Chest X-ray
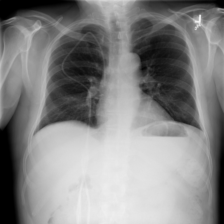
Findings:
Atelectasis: negative
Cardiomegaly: negative
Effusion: negative
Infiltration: negative
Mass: negative
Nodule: negative
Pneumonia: negative
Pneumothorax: negative
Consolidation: negative
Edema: negative
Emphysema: negative
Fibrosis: negative
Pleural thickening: negative
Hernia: negative